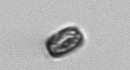
Label: Thalassiosira